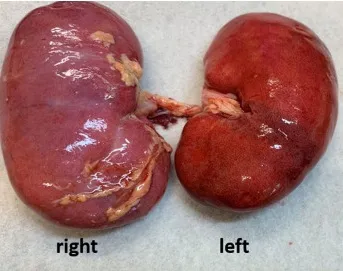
Gross findings of kidneys. Bilateral enlargement, with hyperaemic surface of the left kidney.
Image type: medical_photograph (other_medical_photograph)